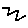
Label: zigzag